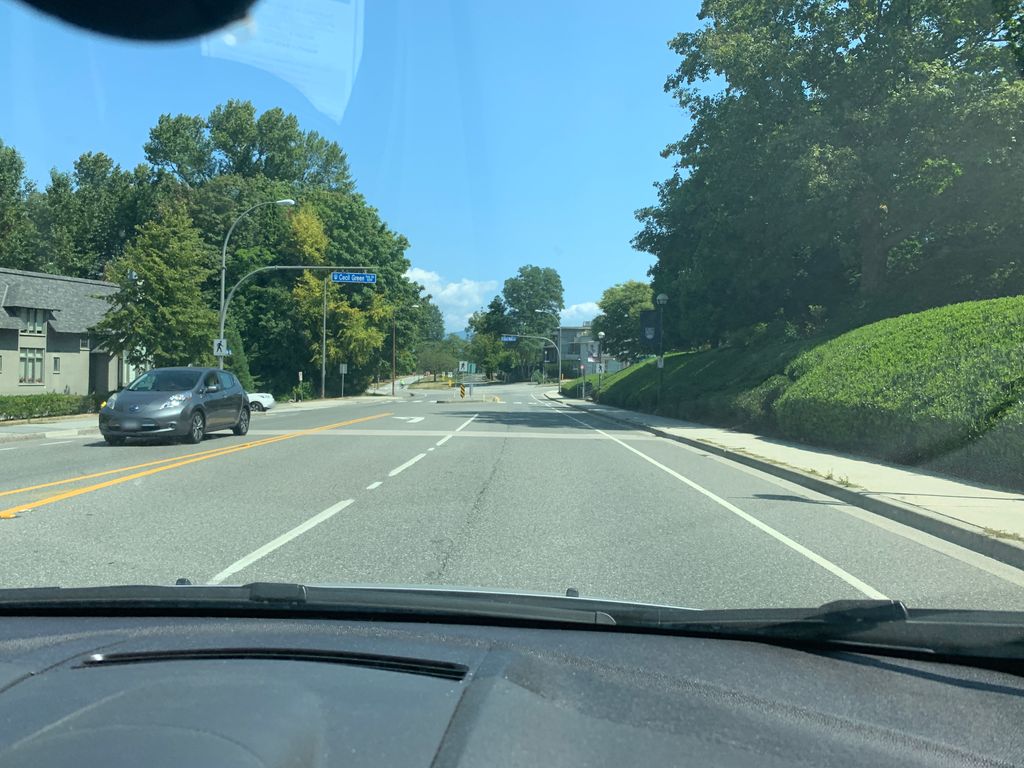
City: vancouver